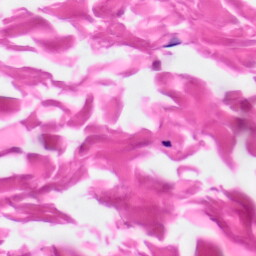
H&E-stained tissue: Skin